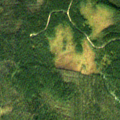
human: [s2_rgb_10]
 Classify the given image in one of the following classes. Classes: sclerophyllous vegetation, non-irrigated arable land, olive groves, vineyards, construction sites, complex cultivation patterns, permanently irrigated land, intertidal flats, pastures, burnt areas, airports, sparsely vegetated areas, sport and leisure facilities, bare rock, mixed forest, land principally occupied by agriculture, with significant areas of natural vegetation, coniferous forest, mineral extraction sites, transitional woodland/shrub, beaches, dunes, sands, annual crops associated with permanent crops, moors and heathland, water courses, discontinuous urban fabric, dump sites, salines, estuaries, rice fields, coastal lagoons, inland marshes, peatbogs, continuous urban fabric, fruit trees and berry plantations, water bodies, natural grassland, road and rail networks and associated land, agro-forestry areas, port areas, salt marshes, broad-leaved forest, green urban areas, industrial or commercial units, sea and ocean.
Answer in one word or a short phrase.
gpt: coniferous forest, transitional woodland/shrub